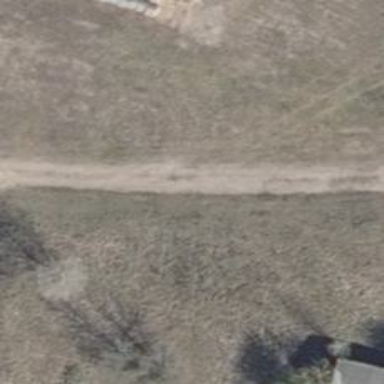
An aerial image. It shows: Sandy track with grade 4 tracktype.